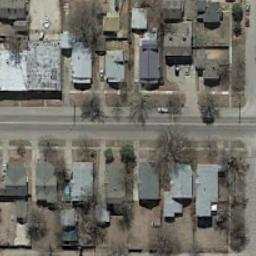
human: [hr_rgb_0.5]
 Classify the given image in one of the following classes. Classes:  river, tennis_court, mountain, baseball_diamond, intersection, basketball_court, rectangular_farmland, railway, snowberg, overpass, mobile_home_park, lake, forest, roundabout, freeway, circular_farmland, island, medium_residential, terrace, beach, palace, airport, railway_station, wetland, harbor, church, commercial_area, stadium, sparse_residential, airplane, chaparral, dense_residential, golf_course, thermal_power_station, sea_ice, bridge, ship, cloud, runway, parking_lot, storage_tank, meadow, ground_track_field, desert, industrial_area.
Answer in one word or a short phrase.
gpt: medium_residential